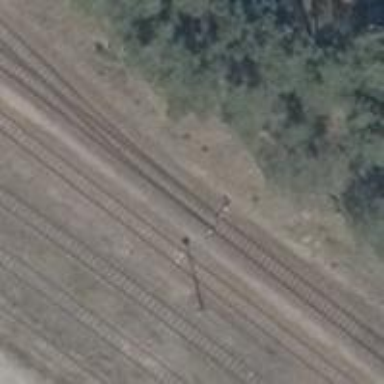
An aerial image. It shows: Railway switch.